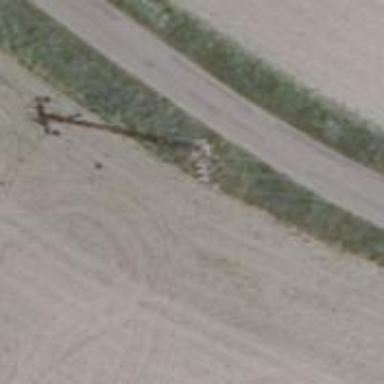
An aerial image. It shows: Power pole.